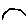
Label: hexagon